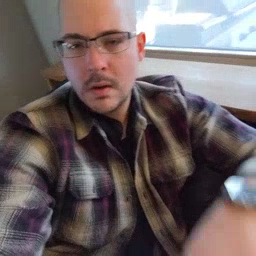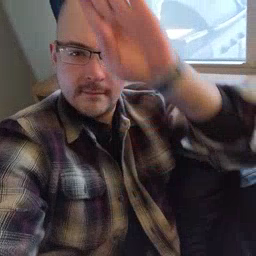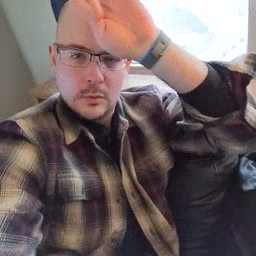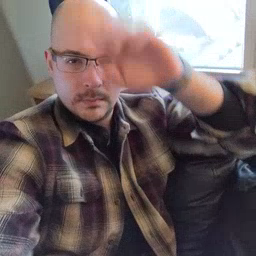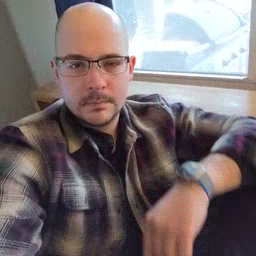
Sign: fireman